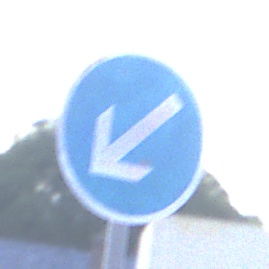
Verkehrszeichen: VorgeschriebeneVorbeifahrtLinks
Umgebung: Outdoor, Suburban
Tageszeit: SunriseSunset
Wetter: PartlyCloudy
Licht: Natural
Jahreszeit: NotSpecified
Kontrast: LowContrast